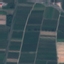
Land use / land cover: PermanentCrop